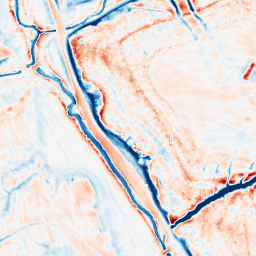
Category: edge_preserving
Decomposition family: anisotropic_diffusion
Decomposition parameters: iterations: 50
kappa: 10
gamma: 0.2
Upsampling method: bspline
Upsampling parameters: scale: 8
Upsampling scale: 8